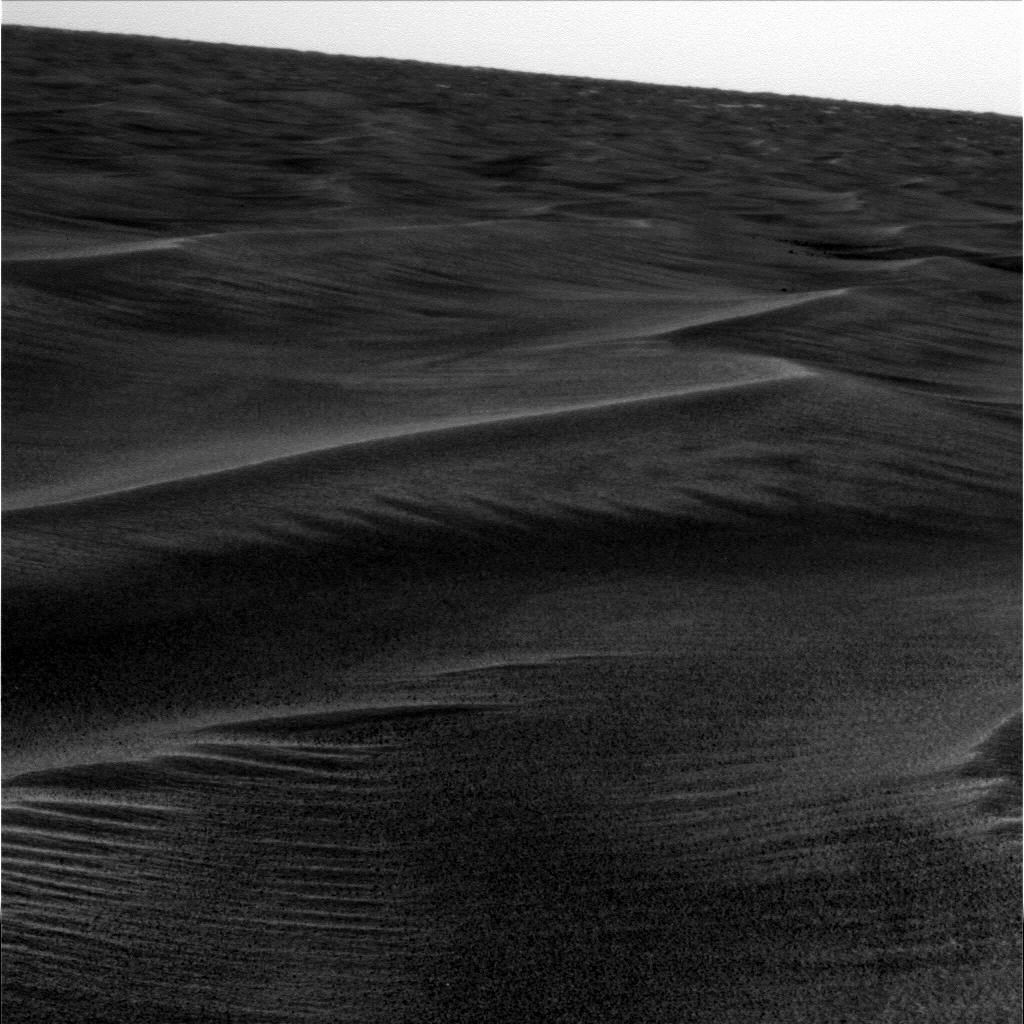
Terrain classes present: Gravel / Sand / Soil, Sky / Distant Mountains